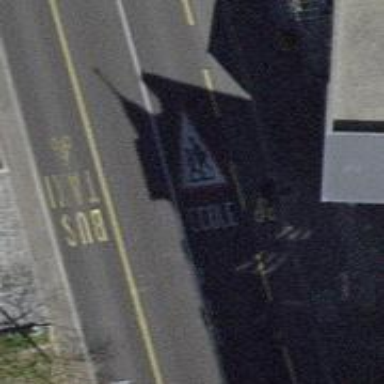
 there is bus lane and shared bus/cycle lane."